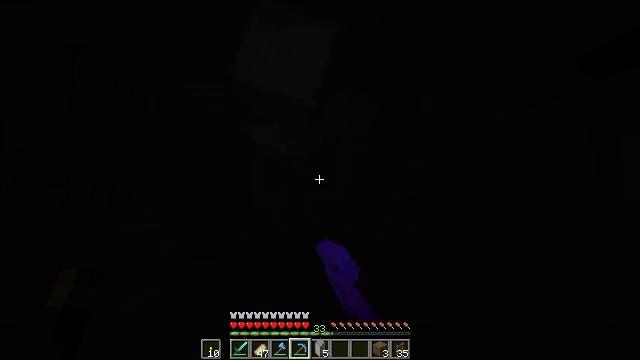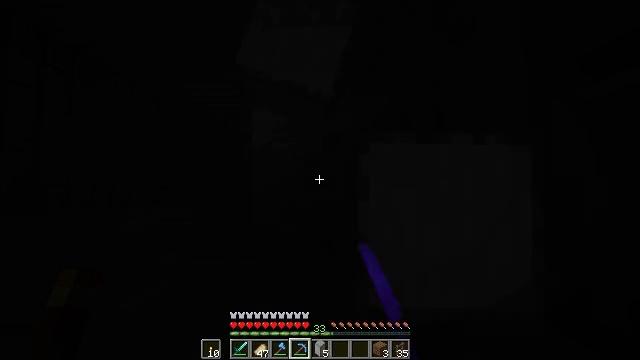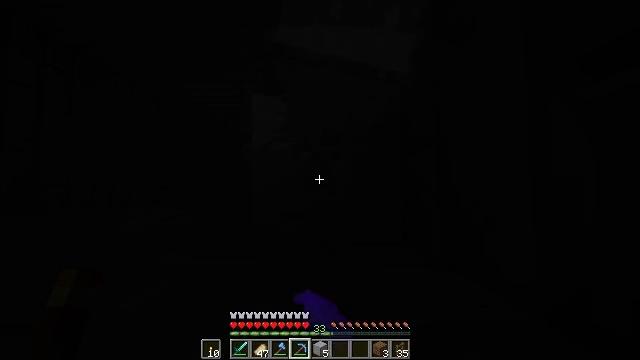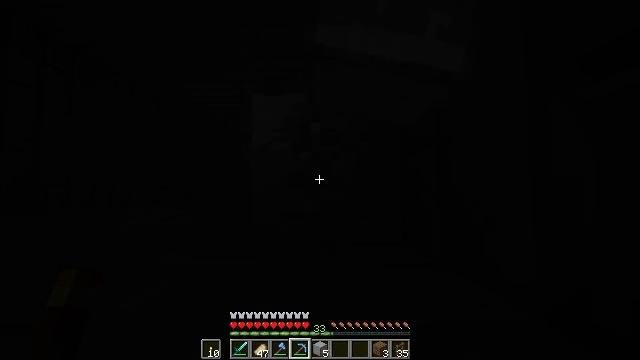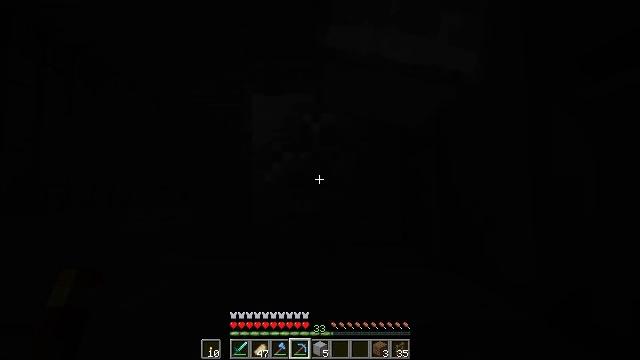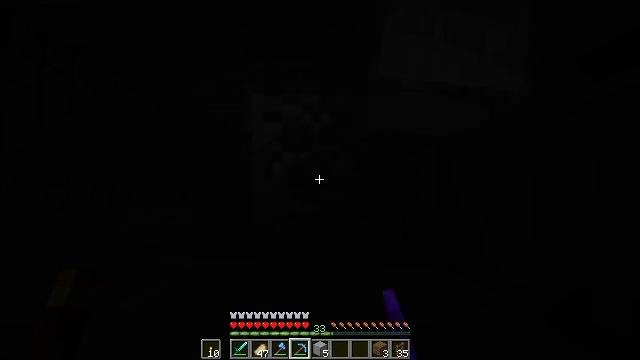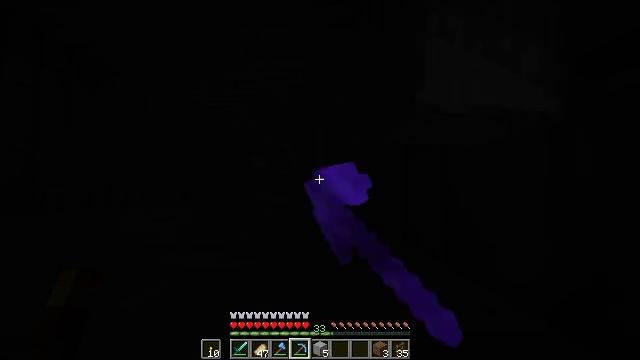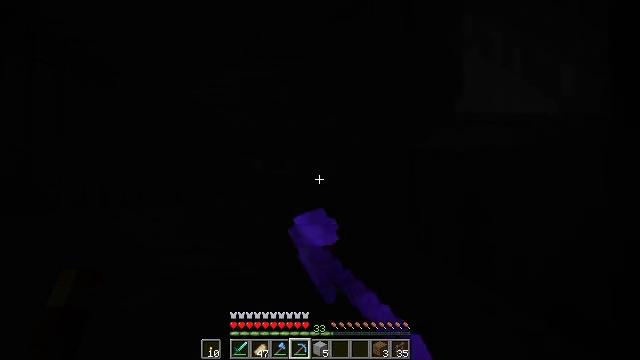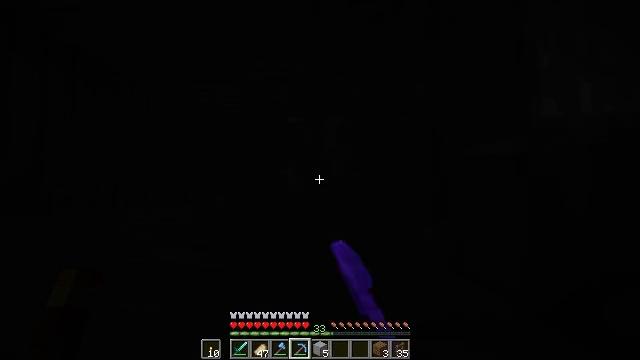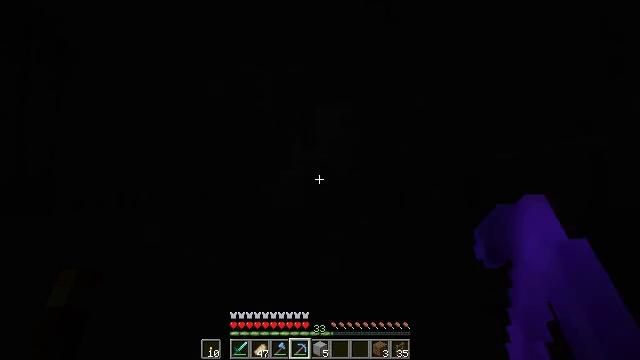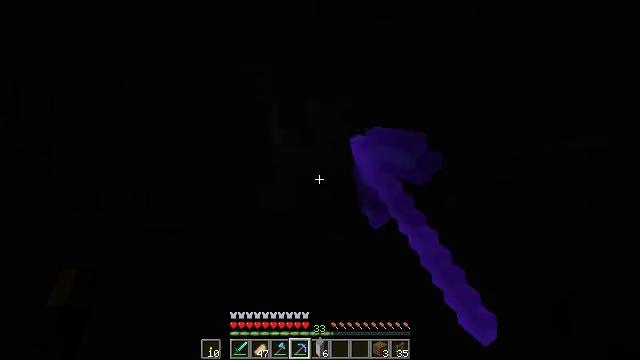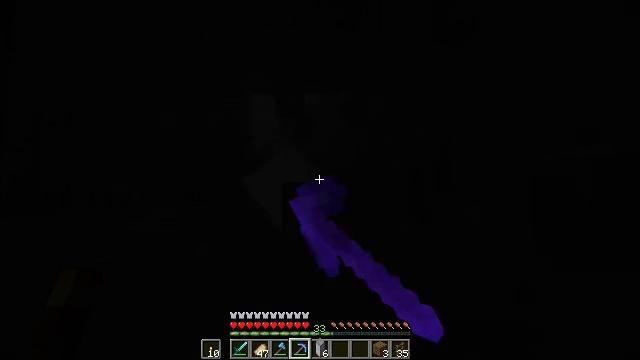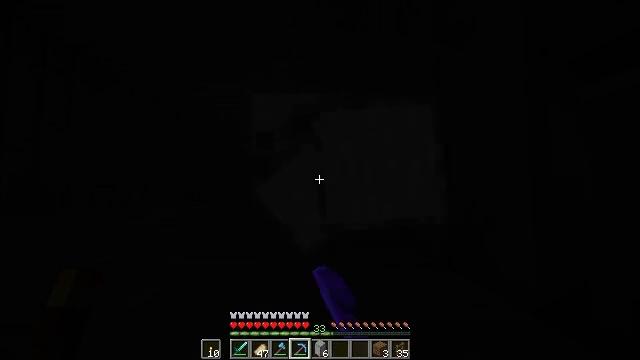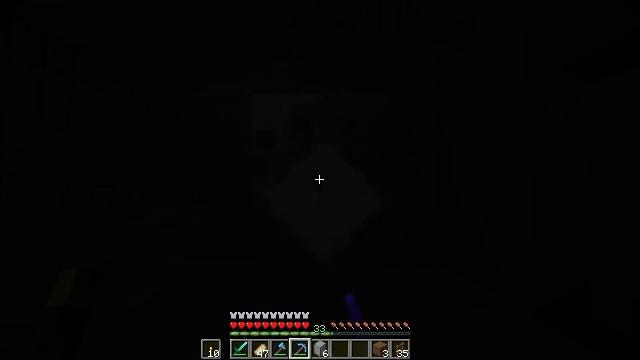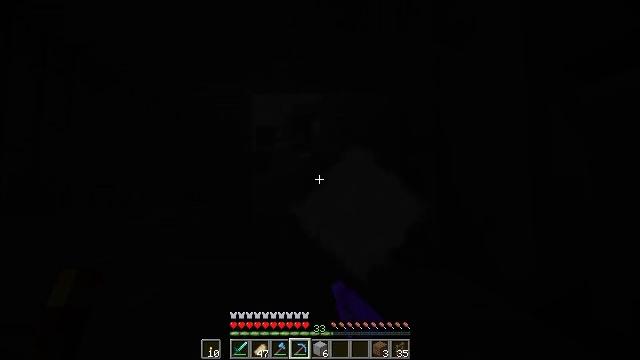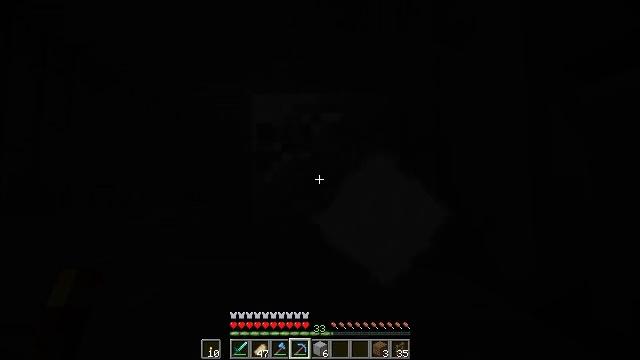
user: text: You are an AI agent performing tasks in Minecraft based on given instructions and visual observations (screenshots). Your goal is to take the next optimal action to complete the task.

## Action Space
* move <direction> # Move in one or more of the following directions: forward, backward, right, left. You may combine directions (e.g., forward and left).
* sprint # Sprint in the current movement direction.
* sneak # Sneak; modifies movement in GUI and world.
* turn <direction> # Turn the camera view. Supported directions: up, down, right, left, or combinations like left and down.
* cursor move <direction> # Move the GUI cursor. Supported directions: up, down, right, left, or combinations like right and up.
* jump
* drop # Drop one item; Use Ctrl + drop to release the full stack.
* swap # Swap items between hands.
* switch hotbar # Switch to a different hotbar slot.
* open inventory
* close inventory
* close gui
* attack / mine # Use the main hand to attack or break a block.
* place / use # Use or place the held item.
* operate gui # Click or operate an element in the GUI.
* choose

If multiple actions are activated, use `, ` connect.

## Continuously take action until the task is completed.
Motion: motion action
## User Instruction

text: Attack the smooth stone block to break it.
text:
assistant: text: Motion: attack / mine
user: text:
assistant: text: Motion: attack / mine
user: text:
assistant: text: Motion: attack / mine
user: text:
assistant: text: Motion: attack / mine
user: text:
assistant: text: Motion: attack / mine
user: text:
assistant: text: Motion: attack / mine
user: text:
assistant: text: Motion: attack / mine
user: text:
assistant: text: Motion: attack / mine
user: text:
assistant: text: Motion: attack / mine
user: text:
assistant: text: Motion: attack / mine
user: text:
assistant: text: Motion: attack / mine
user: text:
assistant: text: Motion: attack / mine
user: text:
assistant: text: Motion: attack / mine
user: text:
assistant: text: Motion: attack / mine
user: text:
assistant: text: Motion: attack / mine
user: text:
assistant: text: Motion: attack / mine
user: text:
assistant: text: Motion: attack / mine
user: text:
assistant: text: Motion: attack / mine
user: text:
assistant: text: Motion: attack / mine
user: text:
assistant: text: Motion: attack / mine
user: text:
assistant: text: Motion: attack / mine
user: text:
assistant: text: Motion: attack / mine
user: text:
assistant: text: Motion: attack / mine
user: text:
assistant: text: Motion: attack / mine
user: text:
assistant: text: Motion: attack / mine
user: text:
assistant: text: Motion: attack / mine
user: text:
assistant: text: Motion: attack / mine
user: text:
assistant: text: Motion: attack / mine
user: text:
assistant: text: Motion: attack / mine
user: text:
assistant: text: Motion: attack / mine